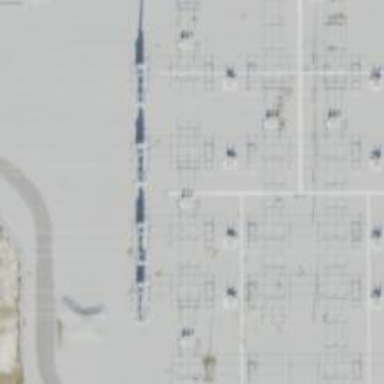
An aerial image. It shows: Switch used for power control.